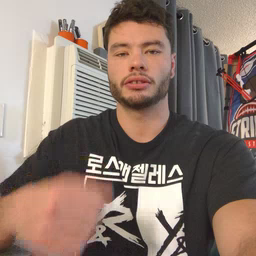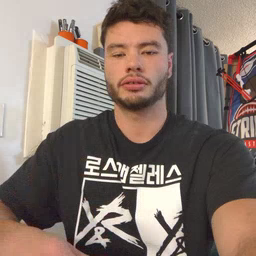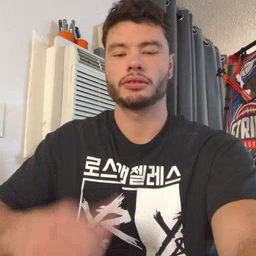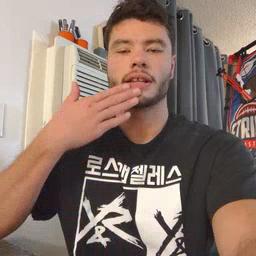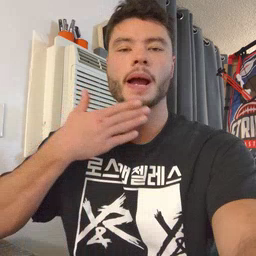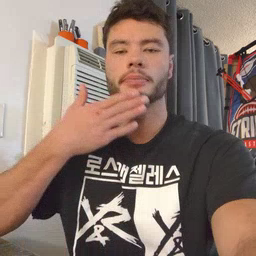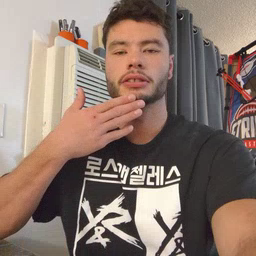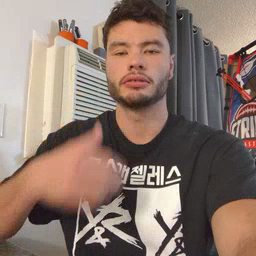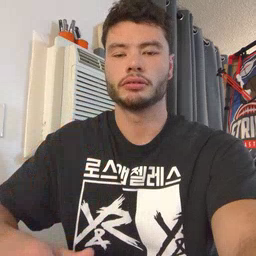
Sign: napkin